Question: I just switched from Visual Studio Code to IntelliJ for Java development. Is there any way for IntelliJ to show last commit information on the current selected line? I used this a lot in VSCode since we have multiple teams working on the same project.

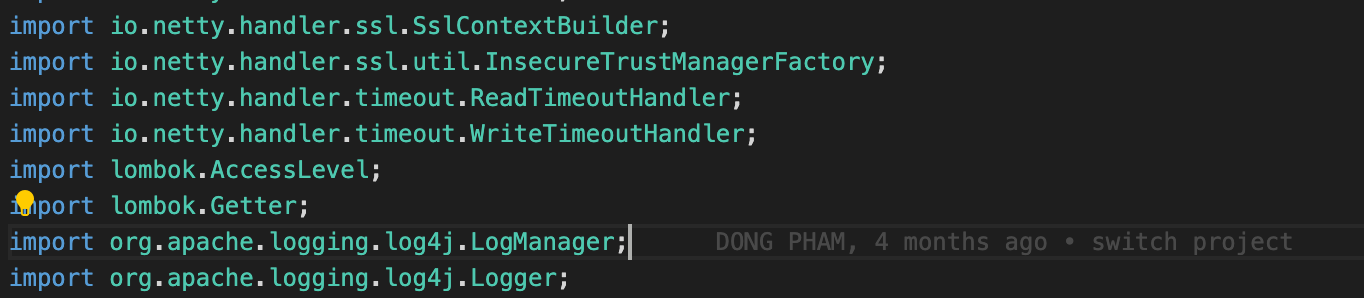
Answer: The same like GitLens from Visual Studio Code can the Jetbrains <URL>.
You must install the plugin on your IntelliJ. <URL>.

After them, you can toggle it in on -> -> or (if you only want to configure per project)